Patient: sex F, age 46
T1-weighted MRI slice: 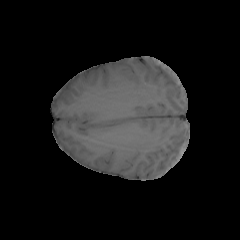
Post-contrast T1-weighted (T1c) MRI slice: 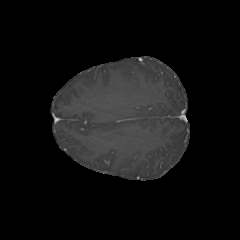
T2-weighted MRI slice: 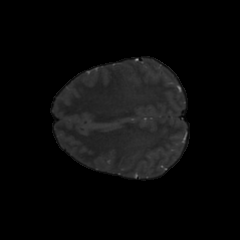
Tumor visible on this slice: no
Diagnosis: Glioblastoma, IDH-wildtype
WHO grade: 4